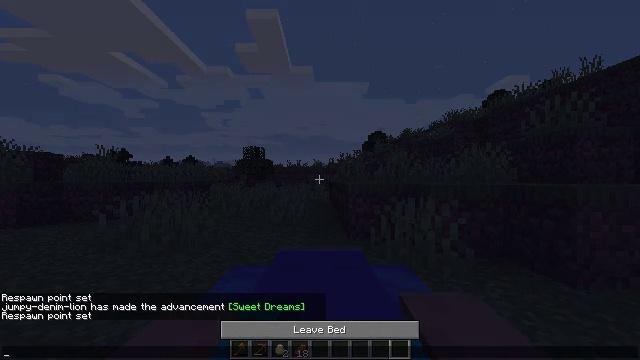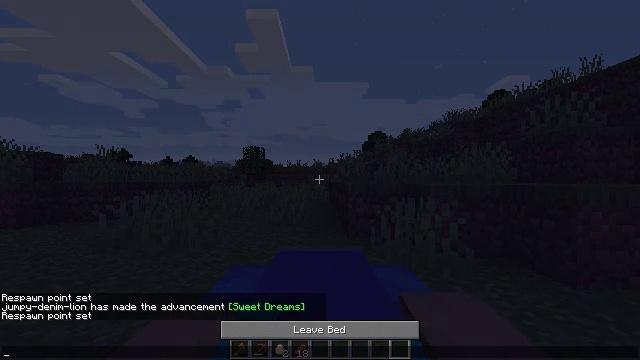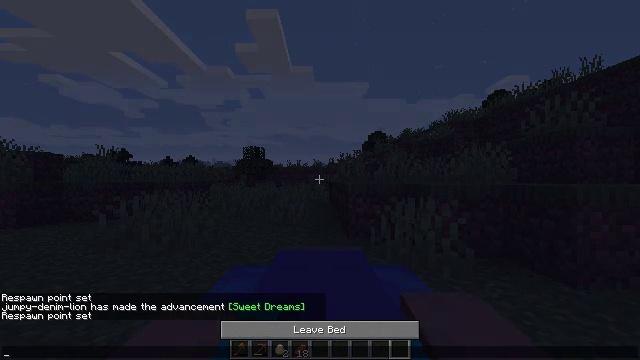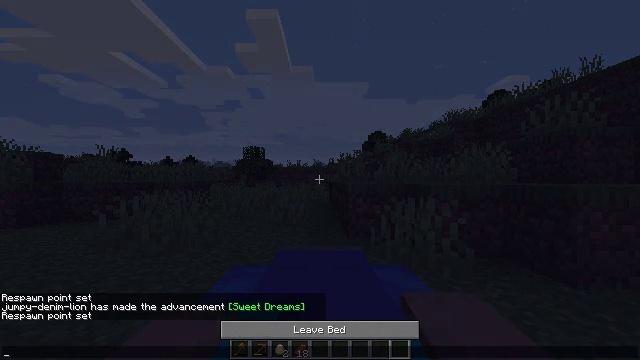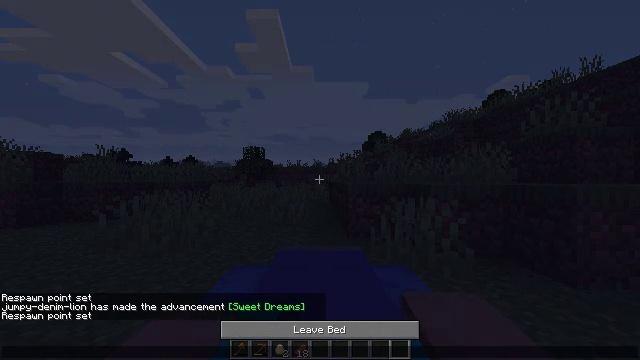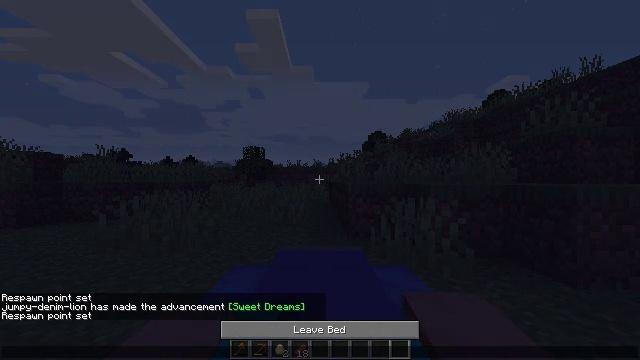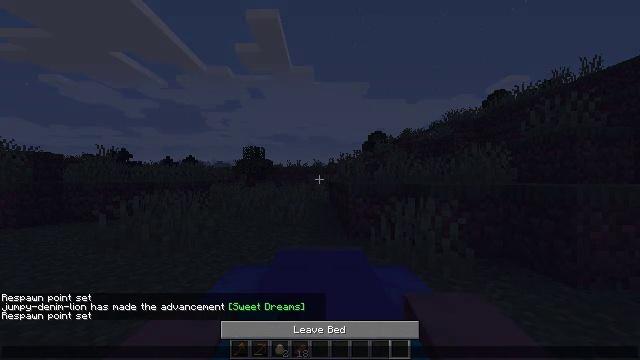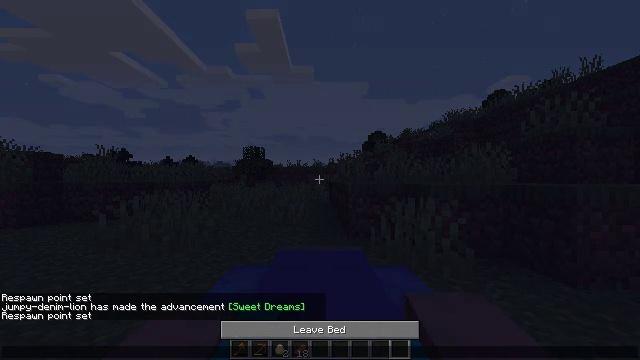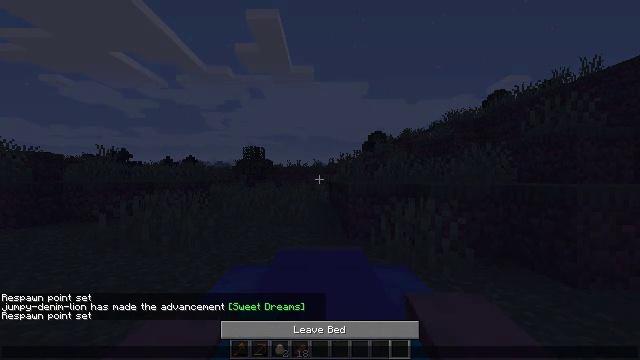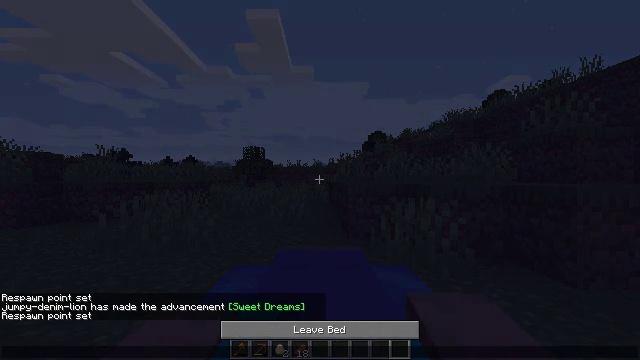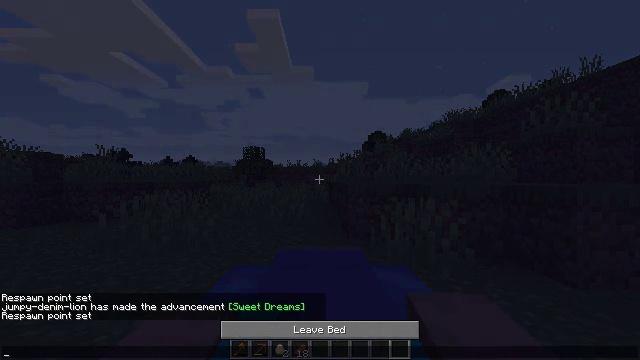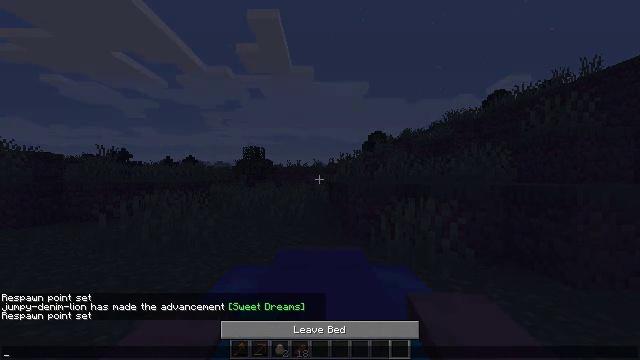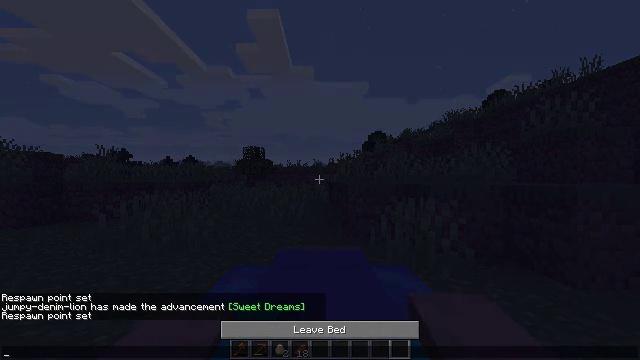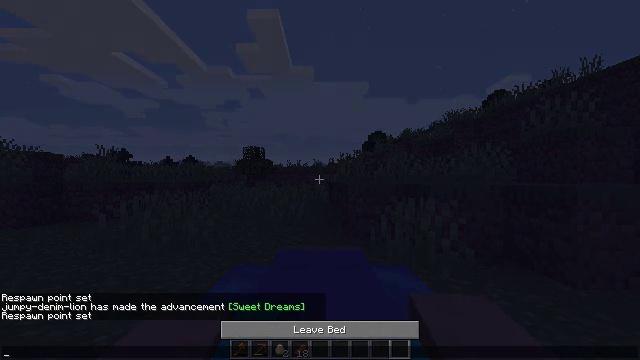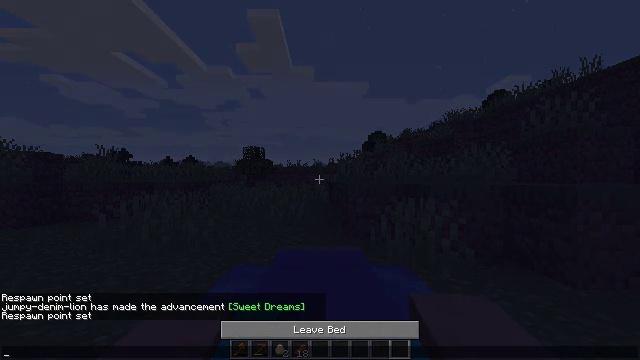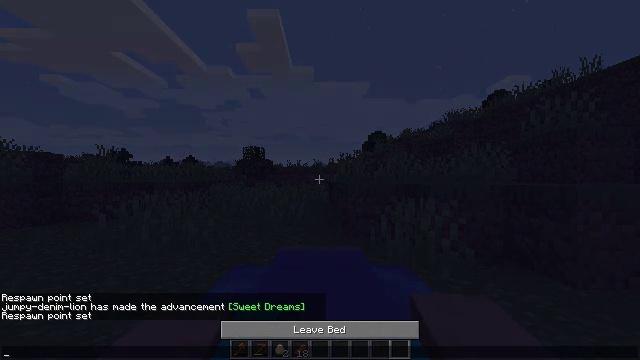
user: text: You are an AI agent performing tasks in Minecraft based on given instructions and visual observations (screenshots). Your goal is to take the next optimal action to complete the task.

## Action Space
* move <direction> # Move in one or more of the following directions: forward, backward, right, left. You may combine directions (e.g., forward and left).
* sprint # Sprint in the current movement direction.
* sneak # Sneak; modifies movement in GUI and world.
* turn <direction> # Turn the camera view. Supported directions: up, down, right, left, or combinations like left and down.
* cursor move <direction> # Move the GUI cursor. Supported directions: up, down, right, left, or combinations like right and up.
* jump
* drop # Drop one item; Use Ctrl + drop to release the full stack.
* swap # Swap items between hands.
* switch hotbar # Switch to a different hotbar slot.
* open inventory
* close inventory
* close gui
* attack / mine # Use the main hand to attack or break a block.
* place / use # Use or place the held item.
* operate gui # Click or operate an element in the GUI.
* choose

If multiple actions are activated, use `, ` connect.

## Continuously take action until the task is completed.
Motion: motion action
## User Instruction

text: Retrieve the blue bed from the ground.
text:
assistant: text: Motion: no_op
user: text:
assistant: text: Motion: no_op
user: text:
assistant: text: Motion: no_op
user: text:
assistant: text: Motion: no_op
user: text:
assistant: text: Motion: no_op
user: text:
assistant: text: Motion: no_op
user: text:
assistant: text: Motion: no_op
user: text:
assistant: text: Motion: no_op
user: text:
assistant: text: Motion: no_op
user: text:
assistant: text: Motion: no_op
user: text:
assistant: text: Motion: no_op
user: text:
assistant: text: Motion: no_op
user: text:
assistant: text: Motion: no_op
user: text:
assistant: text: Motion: no_op
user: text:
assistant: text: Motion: no_op
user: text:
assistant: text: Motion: no_op
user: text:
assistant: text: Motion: no_op
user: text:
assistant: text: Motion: no_op
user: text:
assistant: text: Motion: no_op
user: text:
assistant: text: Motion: no_op
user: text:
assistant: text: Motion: no_op
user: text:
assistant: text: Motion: no_op
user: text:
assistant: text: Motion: no_op
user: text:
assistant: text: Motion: no_op
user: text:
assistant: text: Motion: no_op
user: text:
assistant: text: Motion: no_op
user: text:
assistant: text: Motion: no_op
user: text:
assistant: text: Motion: no_op
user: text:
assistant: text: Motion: no_op
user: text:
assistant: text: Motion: no_op